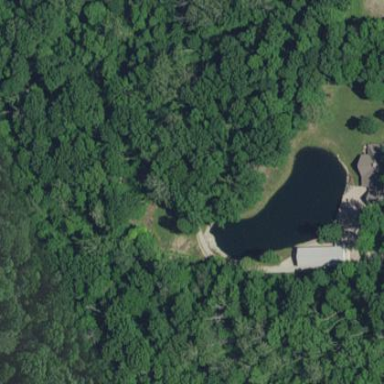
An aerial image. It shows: Pond with natural water.